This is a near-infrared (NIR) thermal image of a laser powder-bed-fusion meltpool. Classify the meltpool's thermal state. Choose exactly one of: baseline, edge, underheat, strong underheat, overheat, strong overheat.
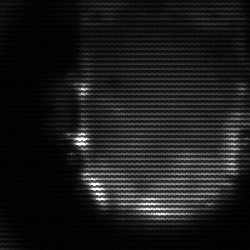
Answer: baseline